Interaction volume radius: 5 \u00c5
Interaction volume height: 20 \u00c5
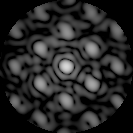
Disorder parameter: 0.389